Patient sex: F
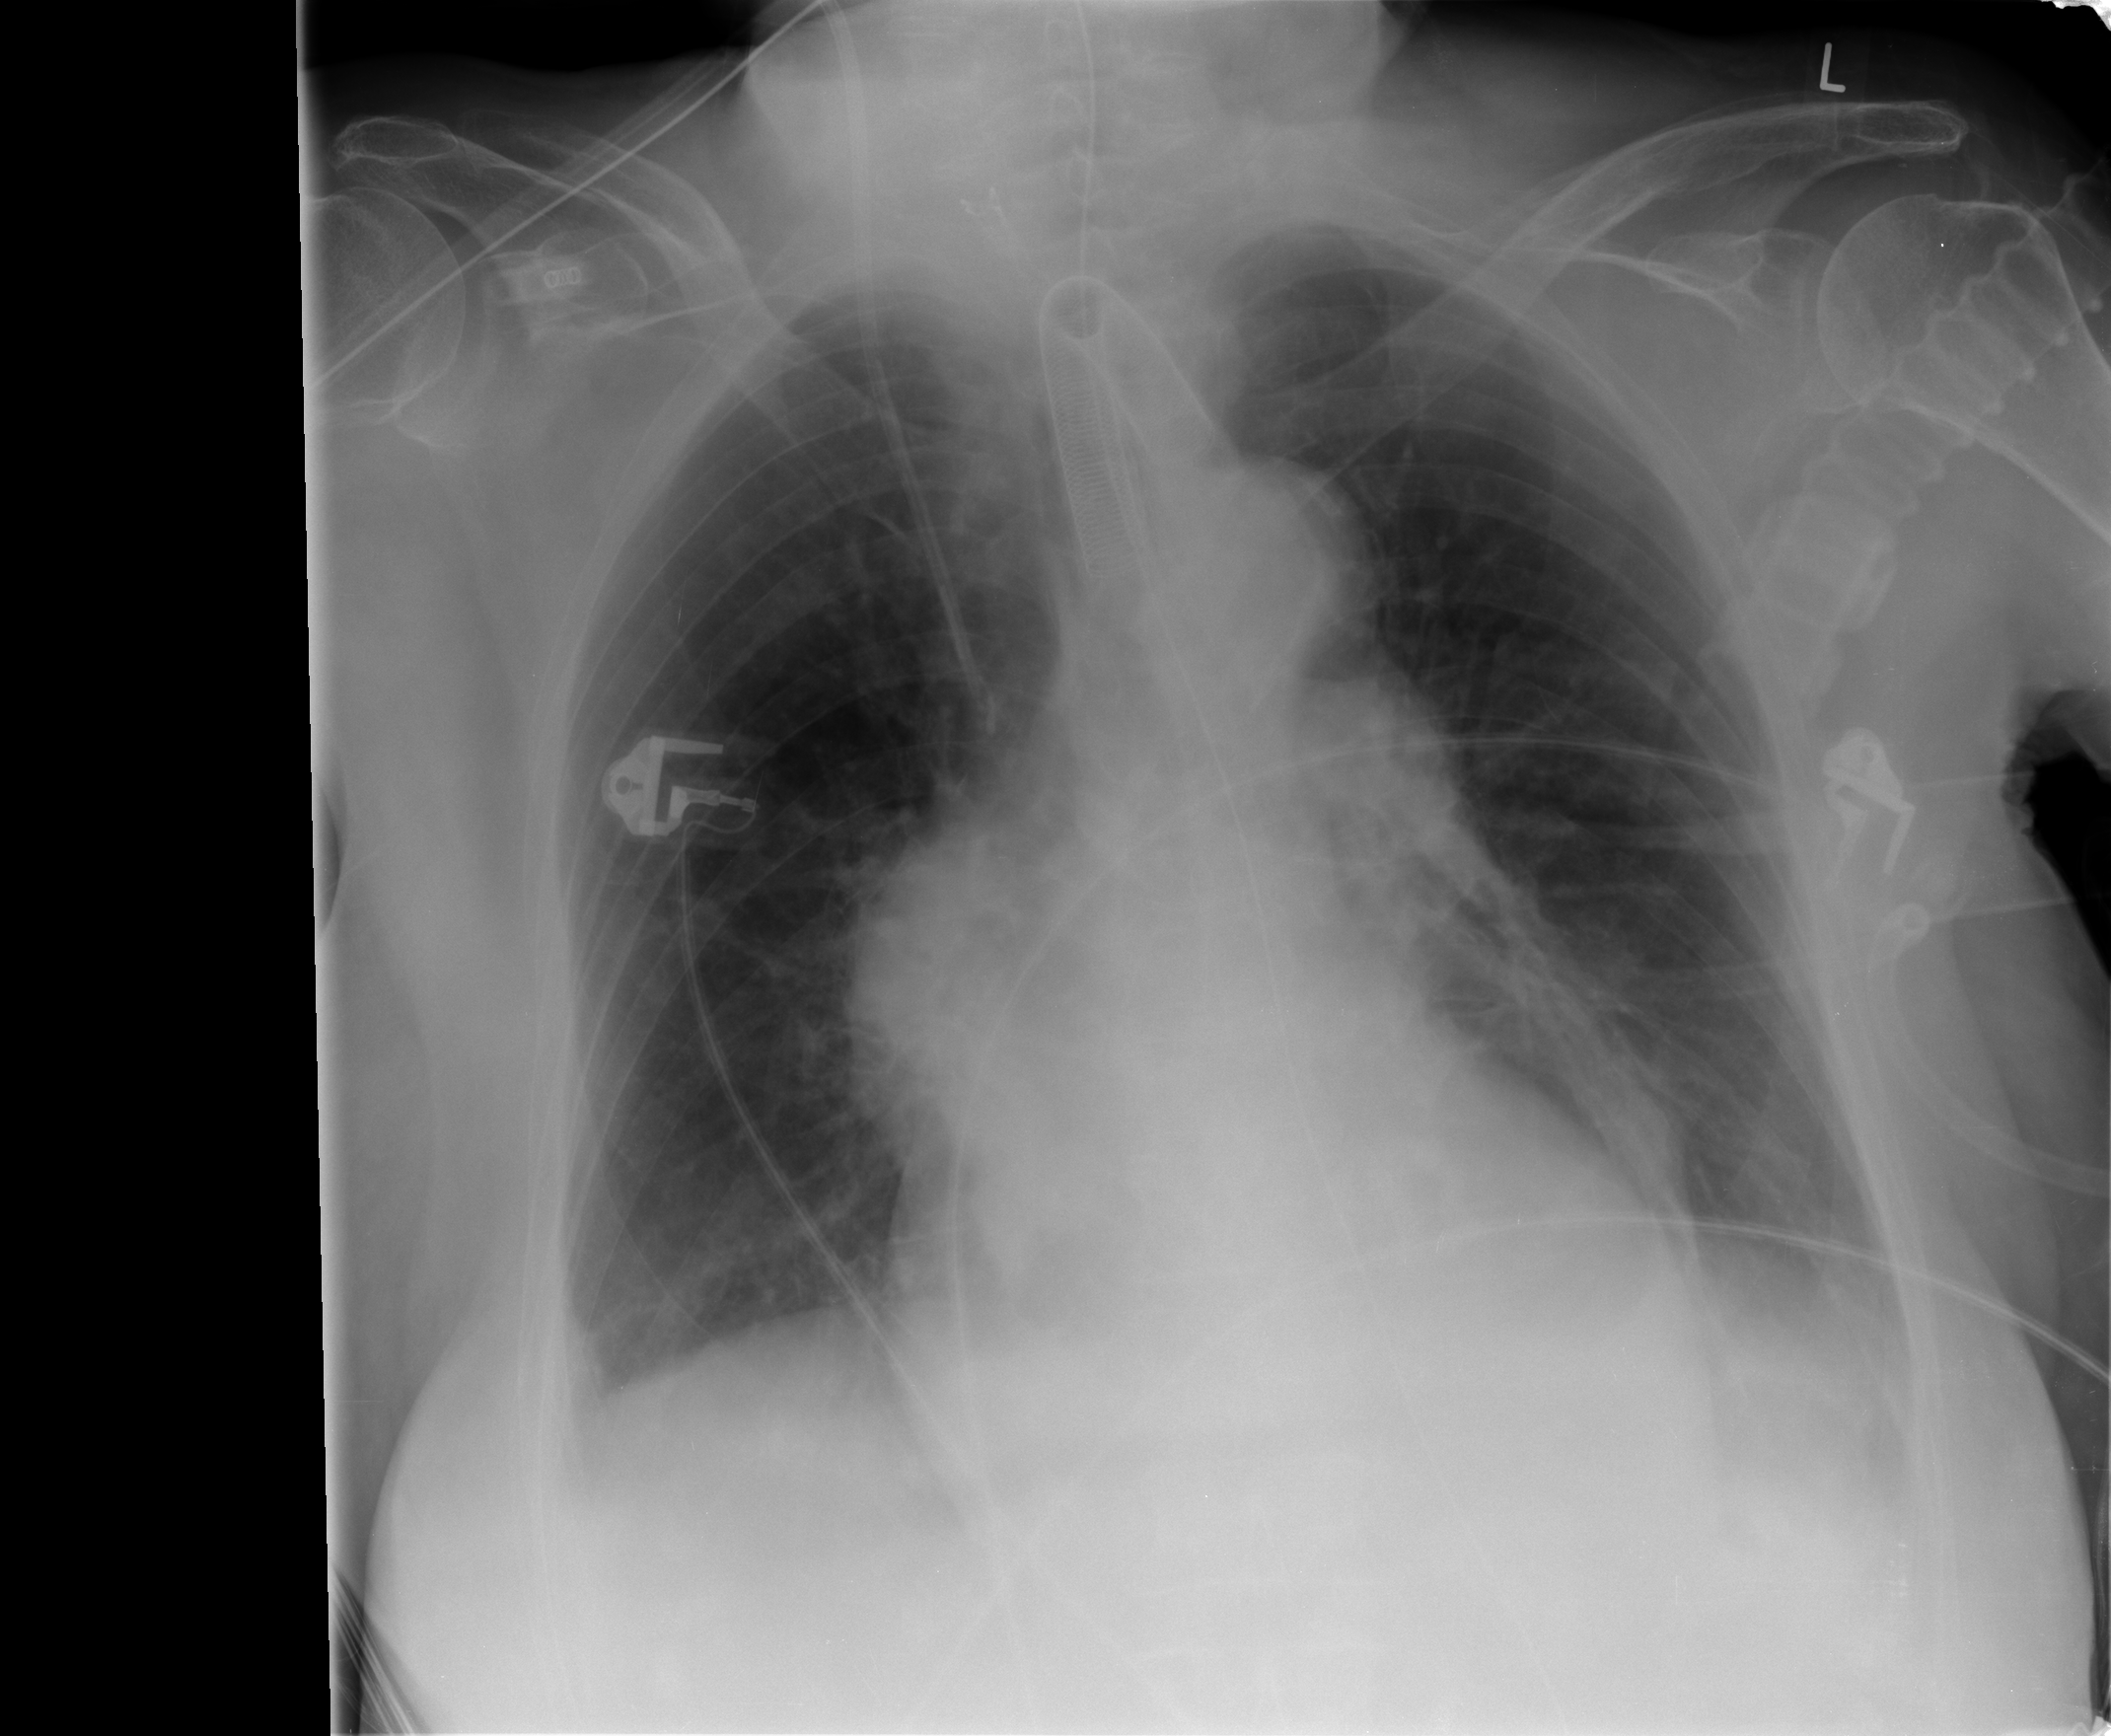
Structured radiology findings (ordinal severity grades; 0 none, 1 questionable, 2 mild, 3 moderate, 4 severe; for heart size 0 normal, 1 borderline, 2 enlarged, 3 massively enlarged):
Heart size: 2
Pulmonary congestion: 0
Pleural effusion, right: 1
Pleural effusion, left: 0
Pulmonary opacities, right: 0
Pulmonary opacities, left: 1
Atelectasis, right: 2
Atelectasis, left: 2